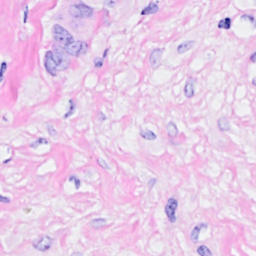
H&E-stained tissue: Breast